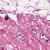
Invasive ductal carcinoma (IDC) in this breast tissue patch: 0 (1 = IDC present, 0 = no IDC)